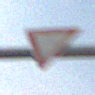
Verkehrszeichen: VorfahrtGewaehren
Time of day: MorningAfternoon
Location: Outdoor (Nature)
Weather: PartlyCloudy
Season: NotSpecified
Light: Natural